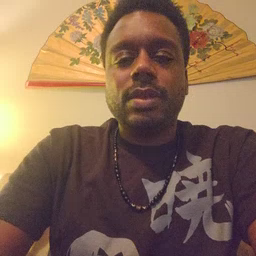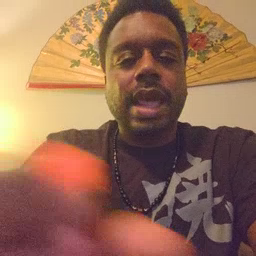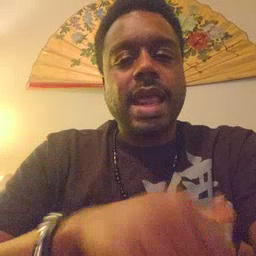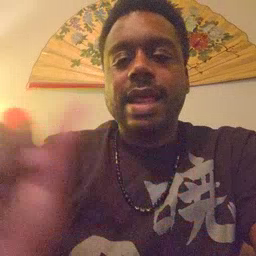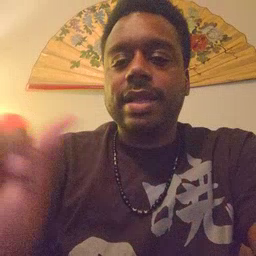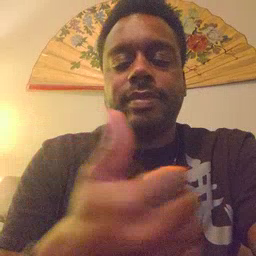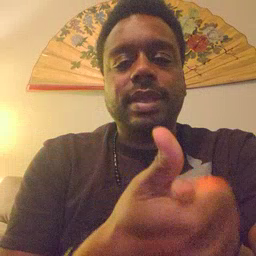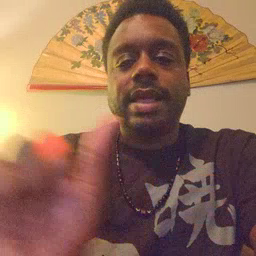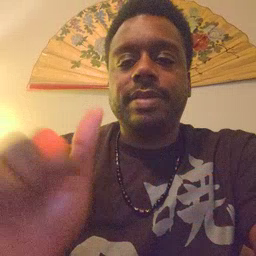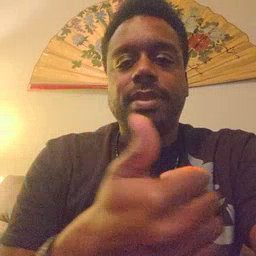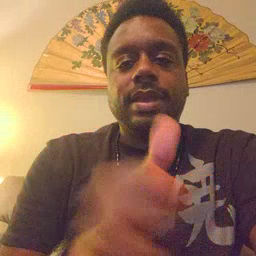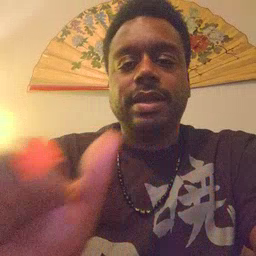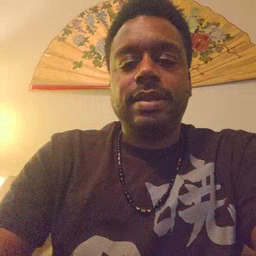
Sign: any